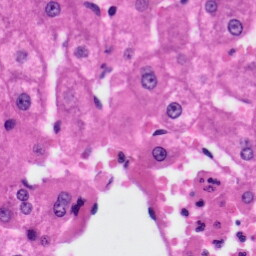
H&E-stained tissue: Liver